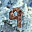
Label: 9